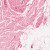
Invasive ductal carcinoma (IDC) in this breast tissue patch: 0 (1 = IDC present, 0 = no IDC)